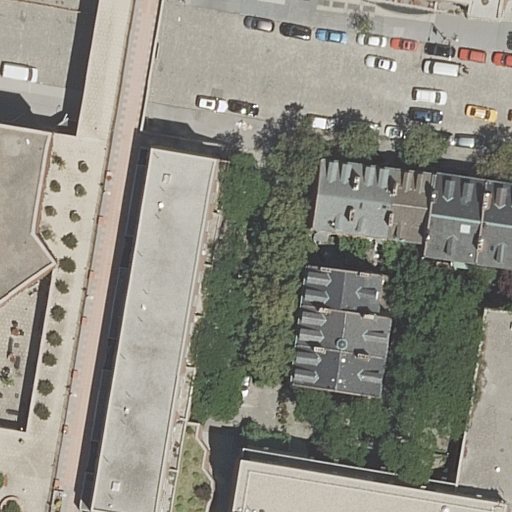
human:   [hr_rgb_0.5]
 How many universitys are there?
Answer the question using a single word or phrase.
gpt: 1

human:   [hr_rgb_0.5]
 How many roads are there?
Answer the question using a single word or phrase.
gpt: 3

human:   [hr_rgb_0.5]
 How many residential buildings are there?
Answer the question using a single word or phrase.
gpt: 14

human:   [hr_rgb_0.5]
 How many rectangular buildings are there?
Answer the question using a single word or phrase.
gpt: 12

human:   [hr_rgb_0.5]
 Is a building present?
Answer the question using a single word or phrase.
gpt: yes

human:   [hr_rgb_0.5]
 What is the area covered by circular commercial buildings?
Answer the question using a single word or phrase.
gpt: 0m2

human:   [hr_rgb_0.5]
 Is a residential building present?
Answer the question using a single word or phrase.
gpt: yes

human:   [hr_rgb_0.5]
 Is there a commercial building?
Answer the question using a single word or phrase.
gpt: no

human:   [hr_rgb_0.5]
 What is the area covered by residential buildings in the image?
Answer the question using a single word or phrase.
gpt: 10084m2

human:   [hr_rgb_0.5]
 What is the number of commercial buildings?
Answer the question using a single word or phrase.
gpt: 0

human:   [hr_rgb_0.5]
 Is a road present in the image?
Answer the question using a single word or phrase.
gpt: yes

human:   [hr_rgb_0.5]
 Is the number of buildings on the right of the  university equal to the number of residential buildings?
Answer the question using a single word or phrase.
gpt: no

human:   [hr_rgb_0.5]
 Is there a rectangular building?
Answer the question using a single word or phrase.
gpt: yes

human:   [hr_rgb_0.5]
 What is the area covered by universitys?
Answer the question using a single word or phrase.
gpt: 6876m2

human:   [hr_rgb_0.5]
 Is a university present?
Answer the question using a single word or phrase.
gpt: yes

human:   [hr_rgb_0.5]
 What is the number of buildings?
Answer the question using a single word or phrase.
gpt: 14

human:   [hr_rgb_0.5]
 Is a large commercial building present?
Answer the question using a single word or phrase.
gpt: no

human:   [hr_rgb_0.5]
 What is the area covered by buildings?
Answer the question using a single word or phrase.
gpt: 10084m2

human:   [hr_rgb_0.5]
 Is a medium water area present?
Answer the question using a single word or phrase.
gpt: no

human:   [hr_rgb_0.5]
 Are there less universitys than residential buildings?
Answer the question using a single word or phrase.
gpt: yes

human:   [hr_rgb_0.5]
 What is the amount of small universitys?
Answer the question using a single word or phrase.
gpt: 0

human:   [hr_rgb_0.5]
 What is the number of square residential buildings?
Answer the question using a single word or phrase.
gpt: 0

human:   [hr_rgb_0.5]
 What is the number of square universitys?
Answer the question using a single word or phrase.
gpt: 0

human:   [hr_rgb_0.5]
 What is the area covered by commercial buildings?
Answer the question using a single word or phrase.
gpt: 0m2

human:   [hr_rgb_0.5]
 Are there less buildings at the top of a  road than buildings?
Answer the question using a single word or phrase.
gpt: yes

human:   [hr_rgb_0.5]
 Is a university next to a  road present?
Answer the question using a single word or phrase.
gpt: yes

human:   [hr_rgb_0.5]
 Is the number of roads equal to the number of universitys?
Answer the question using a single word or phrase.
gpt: no

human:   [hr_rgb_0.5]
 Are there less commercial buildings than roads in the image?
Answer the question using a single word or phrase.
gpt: yes

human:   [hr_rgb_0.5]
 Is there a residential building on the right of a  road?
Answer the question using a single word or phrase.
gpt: yes

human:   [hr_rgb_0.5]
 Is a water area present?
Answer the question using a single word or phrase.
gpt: no

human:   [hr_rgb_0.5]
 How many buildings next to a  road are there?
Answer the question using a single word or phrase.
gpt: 14

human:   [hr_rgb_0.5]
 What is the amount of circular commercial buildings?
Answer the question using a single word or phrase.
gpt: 0

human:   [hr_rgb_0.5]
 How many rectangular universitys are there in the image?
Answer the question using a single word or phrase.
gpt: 0

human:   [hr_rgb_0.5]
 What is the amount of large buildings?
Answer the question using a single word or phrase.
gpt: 2

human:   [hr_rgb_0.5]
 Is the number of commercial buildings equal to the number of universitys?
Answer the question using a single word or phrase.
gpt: no

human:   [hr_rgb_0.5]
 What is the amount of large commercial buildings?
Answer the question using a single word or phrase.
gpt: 0

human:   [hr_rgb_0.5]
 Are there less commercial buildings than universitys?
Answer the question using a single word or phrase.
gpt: yes

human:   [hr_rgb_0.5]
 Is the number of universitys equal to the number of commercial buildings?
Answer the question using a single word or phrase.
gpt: no

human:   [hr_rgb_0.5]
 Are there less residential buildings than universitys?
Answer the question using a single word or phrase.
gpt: no

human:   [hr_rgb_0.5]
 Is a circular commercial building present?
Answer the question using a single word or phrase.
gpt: no

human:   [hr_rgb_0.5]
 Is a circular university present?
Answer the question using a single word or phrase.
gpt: no

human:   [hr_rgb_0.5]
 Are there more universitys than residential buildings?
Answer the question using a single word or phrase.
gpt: no

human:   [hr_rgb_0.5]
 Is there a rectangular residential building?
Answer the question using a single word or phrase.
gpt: yes

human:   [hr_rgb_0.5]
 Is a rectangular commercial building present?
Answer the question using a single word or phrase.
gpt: no

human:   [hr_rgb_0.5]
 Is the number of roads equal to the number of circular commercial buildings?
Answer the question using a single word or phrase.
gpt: no

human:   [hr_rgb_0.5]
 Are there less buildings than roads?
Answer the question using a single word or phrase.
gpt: no

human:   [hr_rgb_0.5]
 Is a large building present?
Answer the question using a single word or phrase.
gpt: yes

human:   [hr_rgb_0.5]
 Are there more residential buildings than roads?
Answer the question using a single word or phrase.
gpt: yes

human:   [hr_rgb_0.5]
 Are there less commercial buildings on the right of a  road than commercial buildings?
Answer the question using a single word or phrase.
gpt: no

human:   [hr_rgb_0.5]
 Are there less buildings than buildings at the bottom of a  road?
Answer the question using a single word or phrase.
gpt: no

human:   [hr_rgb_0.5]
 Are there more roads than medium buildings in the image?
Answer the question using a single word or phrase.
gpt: no

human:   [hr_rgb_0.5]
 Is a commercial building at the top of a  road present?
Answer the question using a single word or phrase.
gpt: no

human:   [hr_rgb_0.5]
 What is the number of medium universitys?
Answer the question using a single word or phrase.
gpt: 0

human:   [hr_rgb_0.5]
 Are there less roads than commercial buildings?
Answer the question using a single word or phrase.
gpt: no

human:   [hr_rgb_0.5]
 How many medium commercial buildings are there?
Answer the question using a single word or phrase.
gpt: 0

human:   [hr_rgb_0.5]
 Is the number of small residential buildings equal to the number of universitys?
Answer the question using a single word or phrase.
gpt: no

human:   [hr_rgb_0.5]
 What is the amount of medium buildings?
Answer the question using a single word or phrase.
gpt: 8

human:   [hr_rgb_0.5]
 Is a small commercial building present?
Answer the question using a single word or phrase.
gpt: no

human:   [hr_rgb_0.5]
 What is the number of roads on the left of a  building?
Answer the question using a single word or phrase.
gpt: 3

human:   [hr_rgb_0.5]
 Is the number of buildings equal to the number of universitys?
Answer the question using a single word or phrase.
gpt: no

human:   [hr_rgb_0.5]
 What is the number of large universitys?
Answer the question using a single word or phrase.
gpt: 1

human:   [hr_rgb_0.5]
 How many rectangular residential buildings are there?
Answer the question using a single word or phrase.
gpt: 12

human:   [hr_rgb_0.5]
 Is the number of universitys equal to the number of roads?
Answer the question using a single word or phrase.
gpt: no

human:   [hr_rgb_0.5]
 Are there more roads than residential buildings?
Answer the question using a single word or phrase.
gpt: no